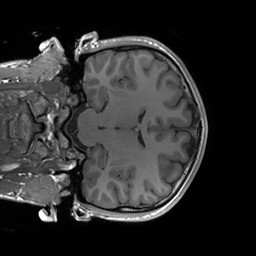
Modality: T1w
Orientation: coronal